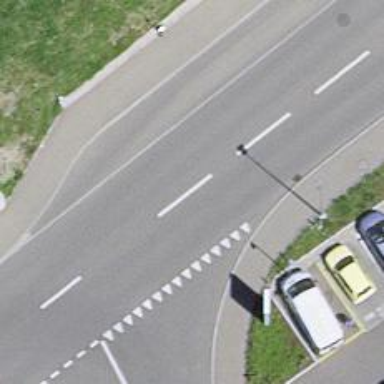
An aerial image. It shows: Public transport stop position.